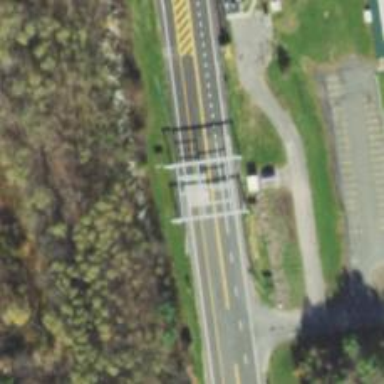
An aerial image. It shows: Toll gantry on the road.